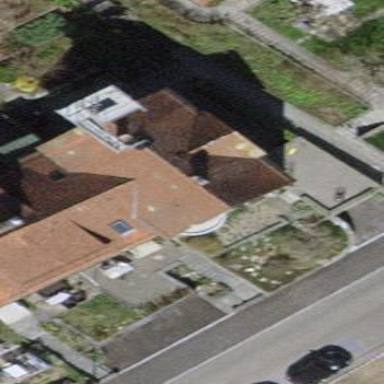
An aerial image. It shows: Terrace building.